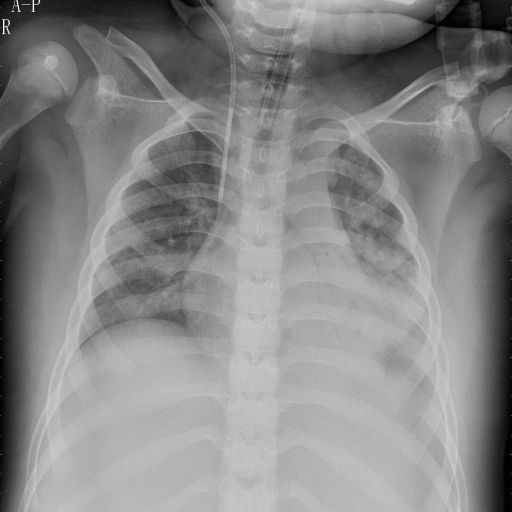
Finding: PNEUMONIA